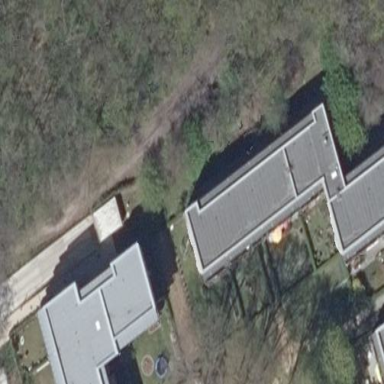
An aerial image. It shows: Apartment building with flat roof.